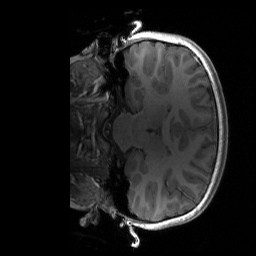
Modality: T1w
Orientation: coronal
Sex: female
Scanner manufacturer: siemens
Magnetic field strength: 3 T
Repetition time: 1.9 s
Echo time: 0.00243 s